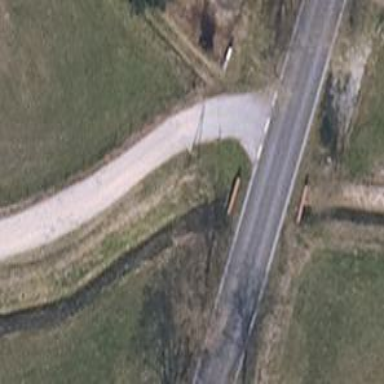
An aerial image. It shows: Culvert tunnel.